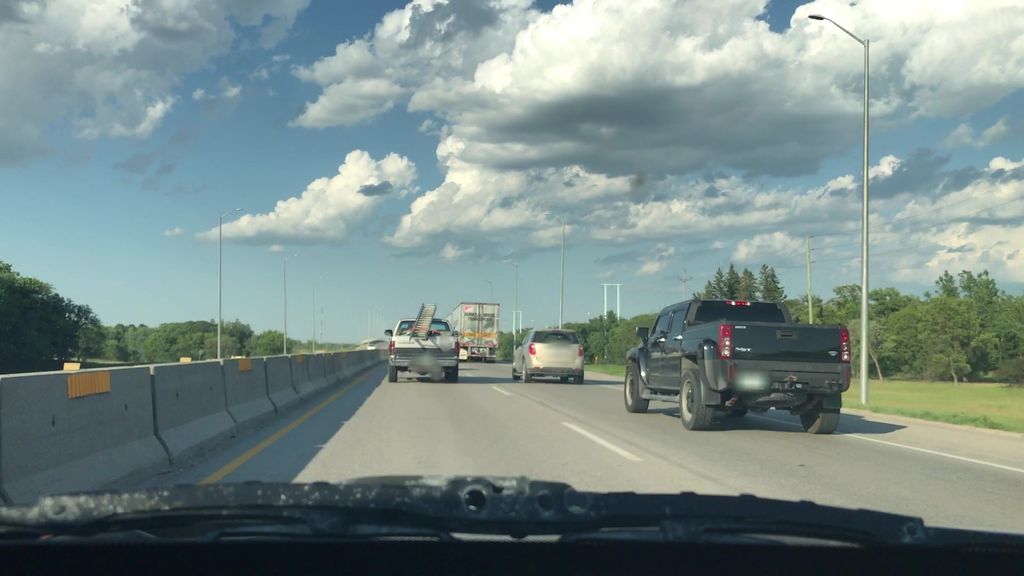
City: winnipeg